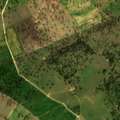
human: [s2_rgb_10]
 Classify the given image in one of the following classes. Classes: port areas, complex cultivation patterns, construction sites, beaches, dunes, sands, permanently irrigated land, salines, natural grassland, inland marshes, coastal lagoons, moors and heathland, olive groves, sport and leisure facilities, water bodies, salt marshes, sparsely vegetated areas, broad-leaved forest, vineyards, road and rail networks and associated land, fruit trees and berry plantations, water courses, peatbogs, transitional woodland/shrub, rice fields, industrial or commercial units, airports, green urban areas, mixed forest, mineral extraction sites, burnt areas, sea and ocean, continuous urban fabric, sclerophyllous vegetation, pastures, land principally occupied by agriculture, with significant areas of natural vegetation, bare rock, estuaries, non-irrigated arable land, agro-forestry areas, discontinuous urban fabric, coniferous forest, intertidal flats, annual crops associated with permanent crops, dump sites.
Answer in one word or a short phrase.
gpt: non-irrigated arable land, agro-forestry areas